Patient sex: M
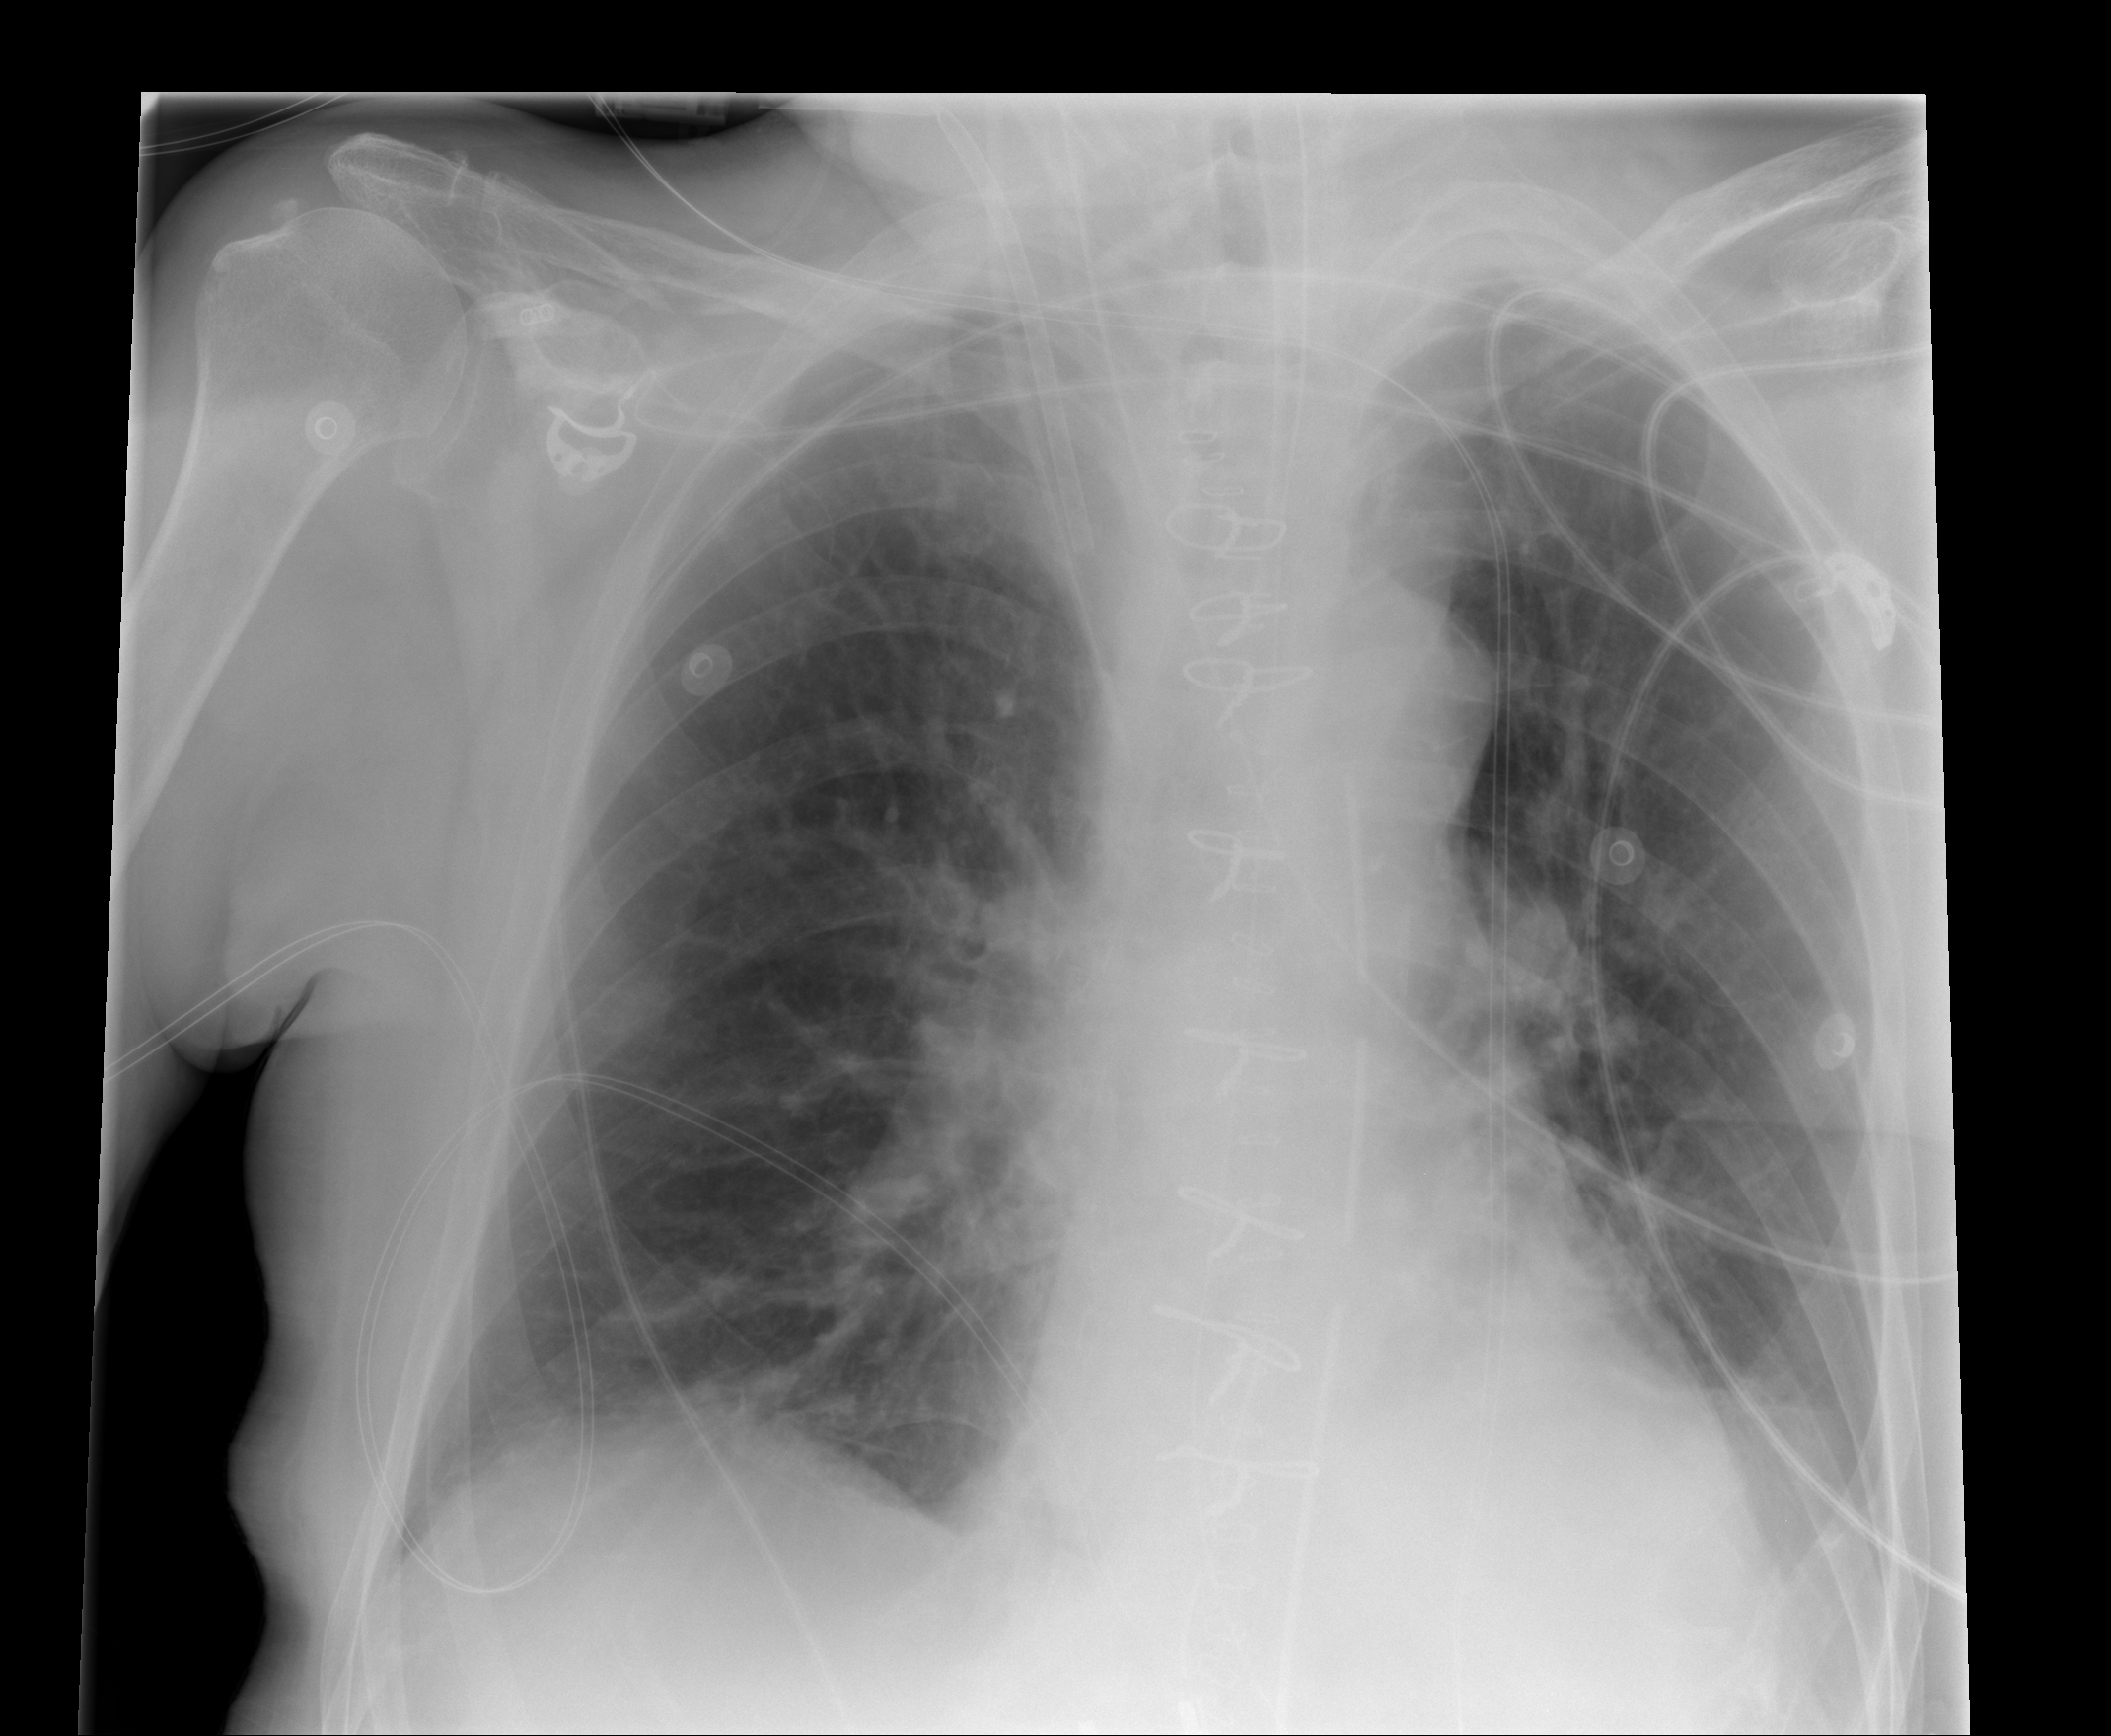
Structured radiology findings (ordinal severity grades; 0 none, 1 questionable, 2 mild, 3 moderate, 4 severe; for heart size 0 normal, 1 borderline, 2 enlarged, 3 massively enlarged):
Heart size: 0
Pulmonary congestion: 1
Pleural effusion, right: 0
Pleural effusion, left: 0
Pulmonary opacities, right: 1
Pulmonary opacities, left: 1
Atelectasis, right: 1
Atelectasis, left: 1